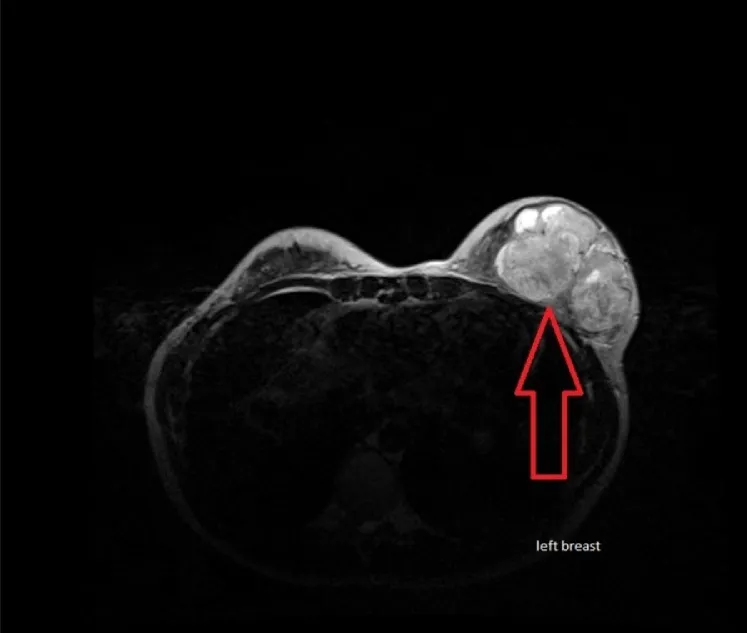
Breast MRI. Arrow pointing towards bilobed intra-parenchymal Phyllodes tumor.
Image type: radiology (mri)